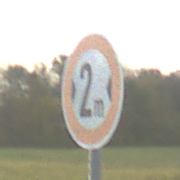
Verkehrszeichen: TatsaechlicheBreite2
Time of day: SunriseSunset
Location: Outdoor (Nature)
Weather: PartlyCloudy
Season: NotSpecified
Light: Natural